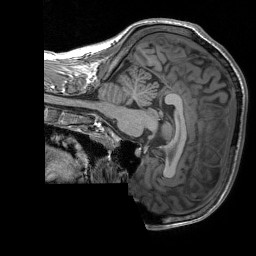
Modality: T1w
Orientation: sagittal
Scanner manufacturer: siemens
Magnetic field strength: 3 T
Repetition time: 1.76 s
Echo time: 0.0022 s